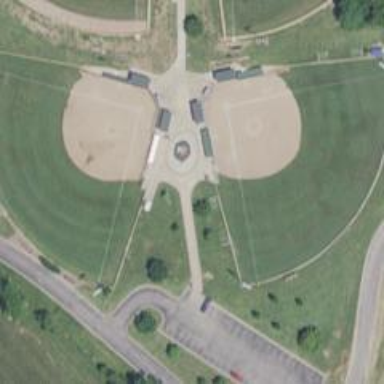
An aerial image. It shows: Baseball pitch for leisure land.